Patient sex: M
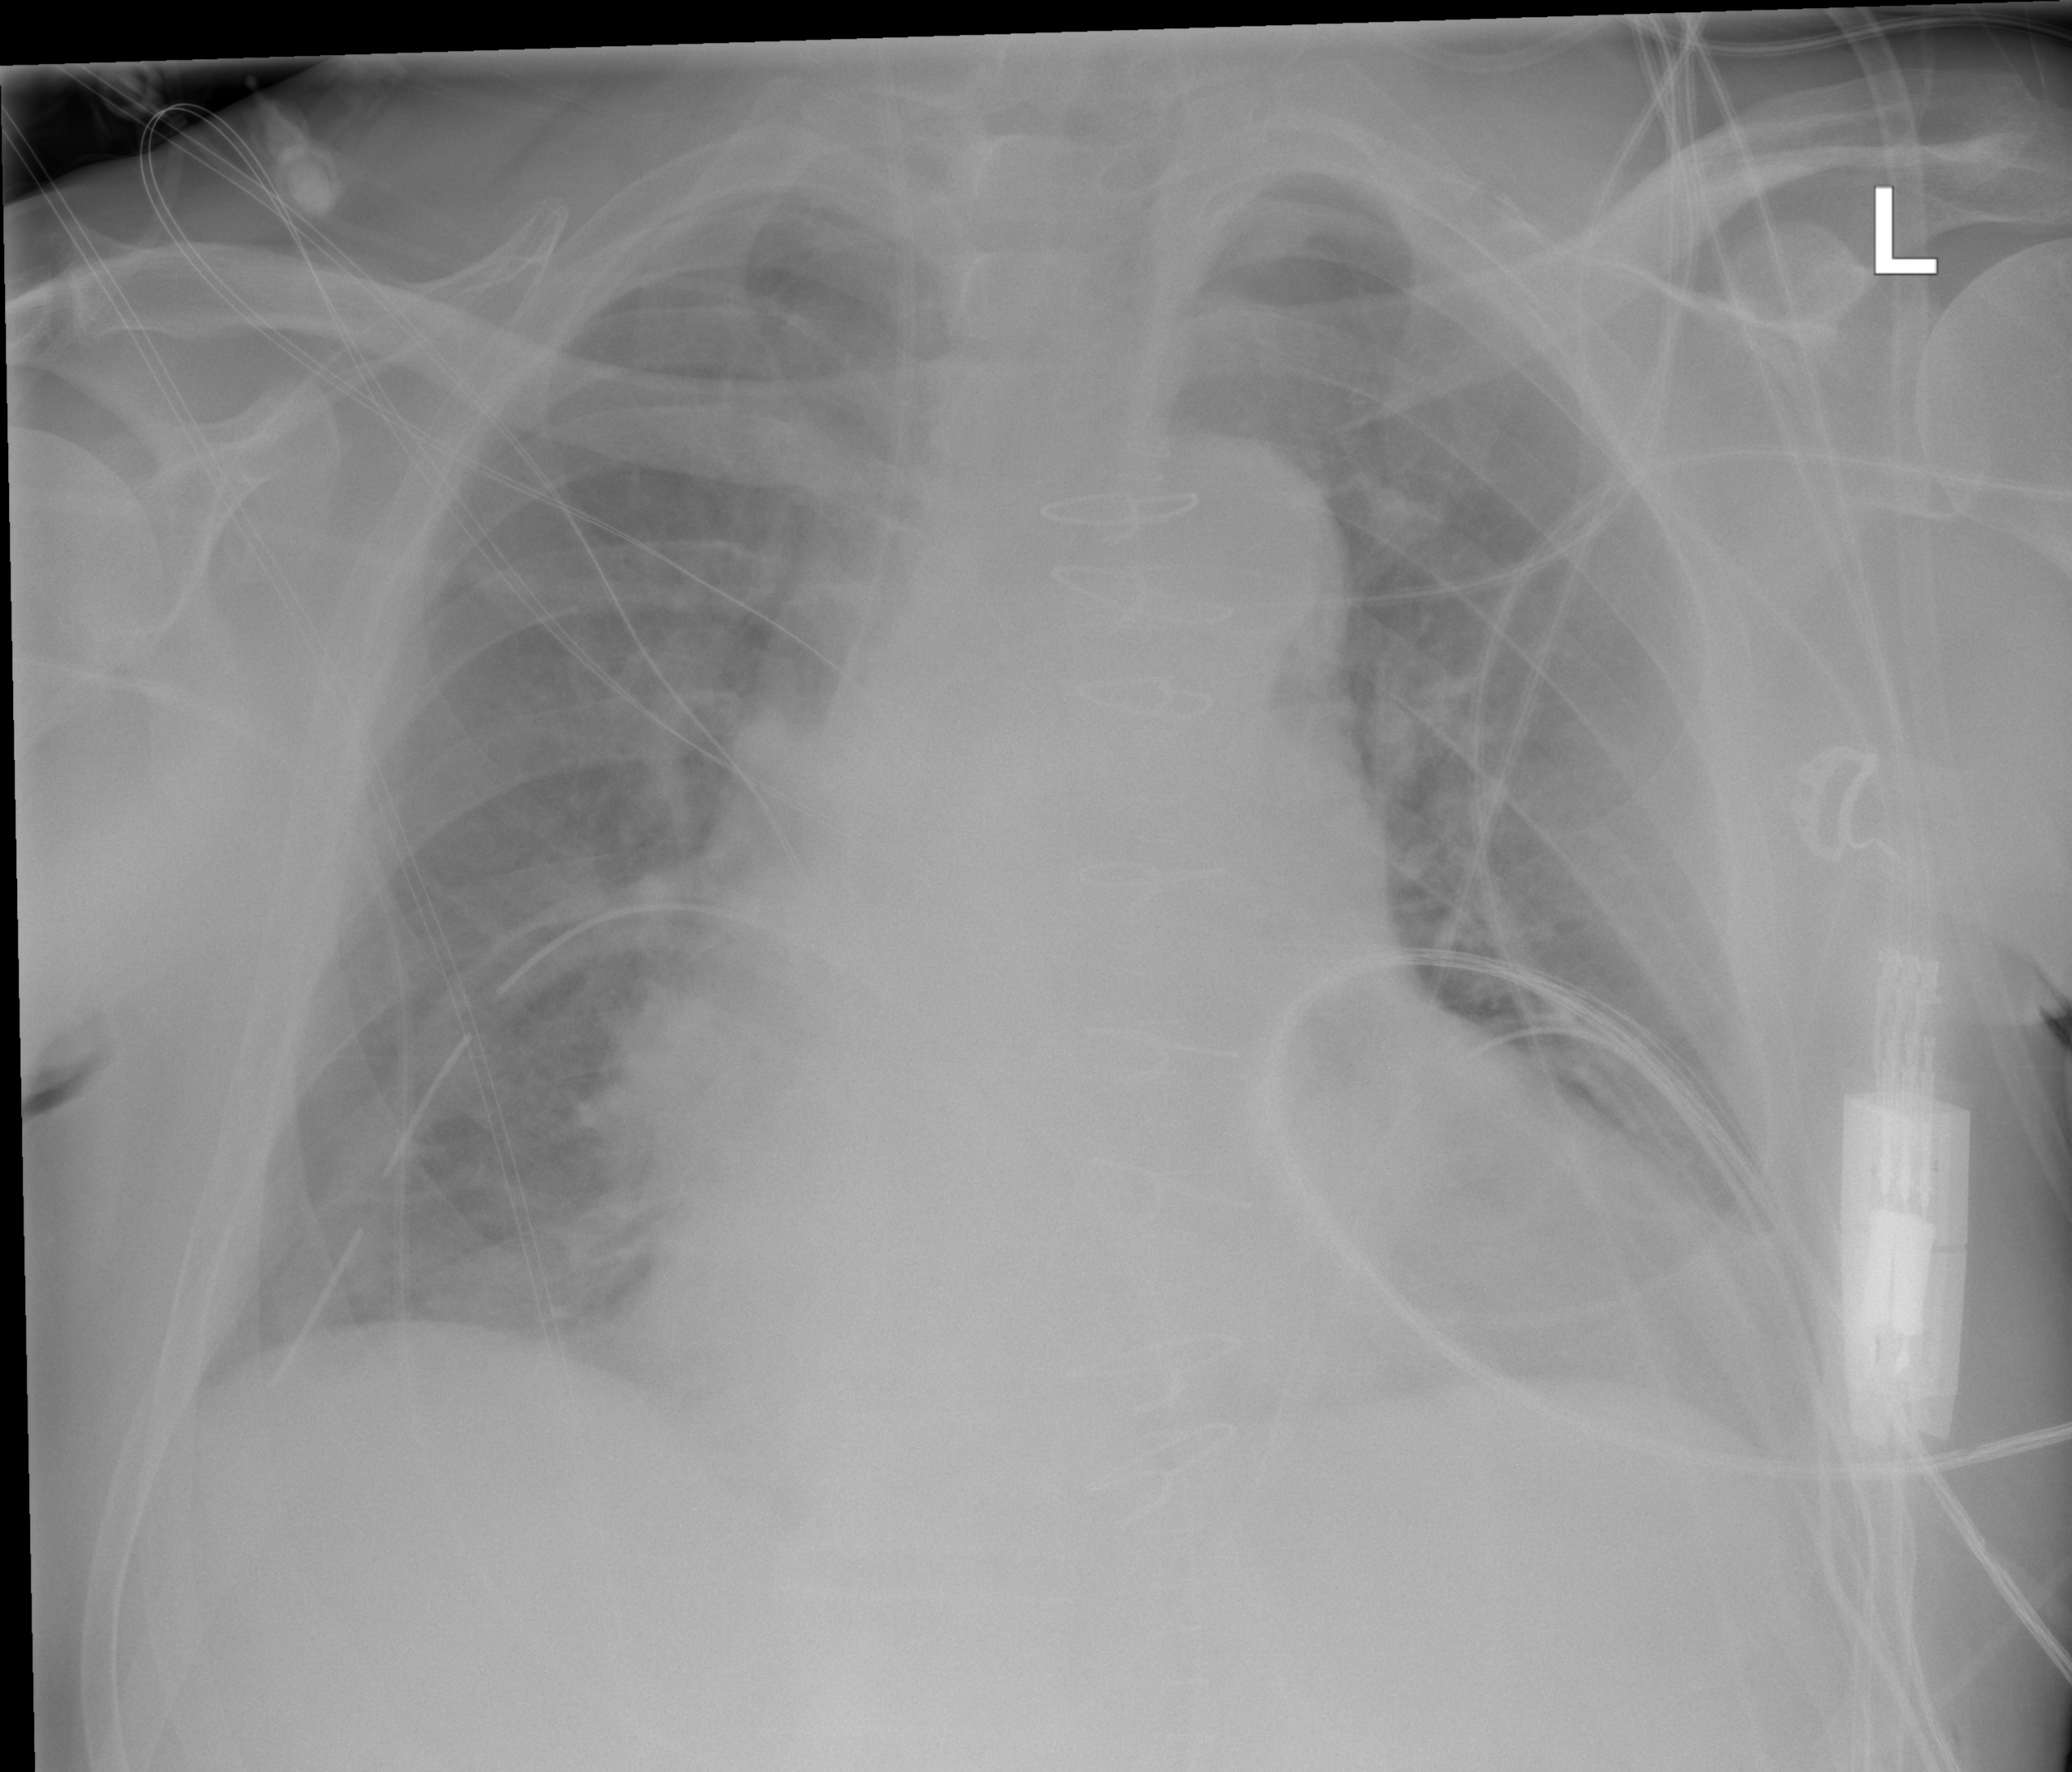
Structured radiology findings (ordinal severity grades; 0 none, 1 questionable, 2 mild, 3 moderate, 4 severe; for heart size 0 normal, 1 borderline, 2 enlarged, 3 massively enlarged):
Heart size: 2
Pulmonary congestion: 0
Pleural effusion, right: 0
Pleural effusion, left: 0
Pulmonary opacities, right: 0
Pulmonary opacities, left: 0
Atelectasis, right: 2
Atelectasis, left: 2